Question: GRAILS
Controller
'''
def beta() {
params.max = Math.min(params.max ?: 10, 100)
params.offset = Math.min(params.offset ?: 10, 100)
def l = Portfolio.findAllByPublished(true, params)
int total = Portfolio.countByPublished(true)
withFormat {
html {
[list:l, portfolioInstanceTotal: total]
}
json {
render l as JSON
}
}
}
'''
GSP template
'''
<div class="pagination">
<g:paginate omitPrev="true" omitNext="true" controller="designer" action="beta" total="${portfolioInstanceTotal}" />
</div>
'''

I also use JQuery with freewall js to append the images in grid. I try to append the images to pagination, but I got errors as u can see on stacktrace.
Thanks!
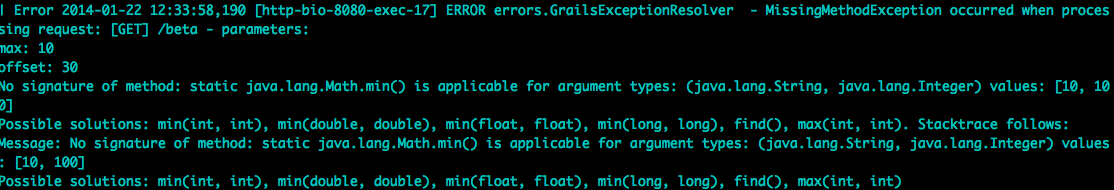
Answer: Request parameters are Strings. So 'params.offset' returns a String.
Calling 'Math' method with String as parameter throws an exception.
You should convert the String to int first:
'''
params.max = Math.min(params.max.toInteger() ?: 10, 100)
...
'''